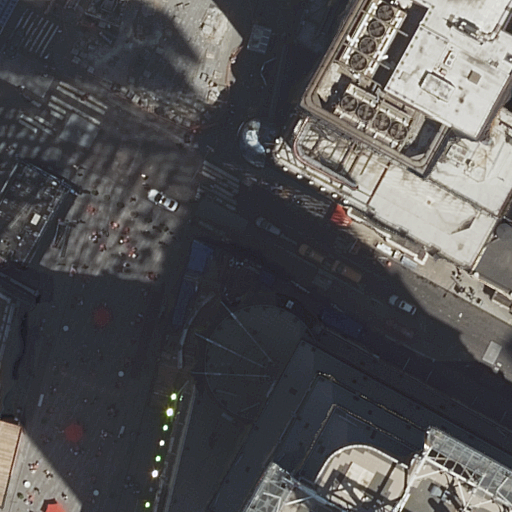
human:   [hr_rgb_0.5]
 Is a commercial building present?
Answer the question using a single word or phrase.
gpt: yes

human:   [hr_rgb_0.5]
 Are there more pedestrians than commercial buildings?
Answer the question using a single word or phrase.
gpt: no

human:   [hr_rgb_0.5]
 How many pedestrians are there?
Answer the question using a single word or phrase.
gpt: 1

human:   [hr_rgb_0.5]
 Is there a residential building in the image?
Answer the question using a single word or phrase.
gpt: yes

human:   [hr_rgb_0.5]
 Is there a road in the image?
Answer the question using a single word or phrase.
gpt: yes

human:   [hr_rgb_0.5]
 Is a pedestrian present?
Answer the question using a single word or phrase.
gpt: yes

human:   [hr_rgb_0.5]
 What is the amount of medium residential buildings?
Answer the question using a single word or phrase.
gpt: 1

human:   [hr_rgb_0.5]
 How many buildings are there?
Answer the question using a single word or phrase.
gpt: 7

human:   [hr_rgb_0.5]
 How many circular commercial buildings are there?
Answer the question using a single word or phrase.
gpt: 0

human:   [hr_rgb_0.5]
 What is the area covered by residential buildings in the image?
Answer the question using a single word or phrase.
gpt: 2764m2

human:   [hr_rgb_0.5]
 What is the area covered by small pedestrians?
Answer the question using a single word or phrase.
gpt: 0m2

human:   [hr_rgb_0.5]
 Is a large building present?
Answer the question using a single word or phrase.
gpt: yes

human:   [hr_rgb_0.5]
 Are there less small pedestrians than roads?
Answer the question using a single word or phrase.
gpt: yes

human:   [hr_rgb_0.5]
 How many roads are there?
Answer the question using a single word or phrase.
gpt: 4

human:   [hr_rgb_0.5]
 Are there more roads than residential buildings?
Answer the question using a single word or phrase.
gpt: no

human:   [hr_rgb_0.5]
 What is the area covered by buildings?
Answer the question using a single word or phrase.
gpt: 4966m2

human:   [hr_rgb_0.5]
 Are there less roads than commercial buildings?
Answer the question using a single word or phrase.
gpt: no

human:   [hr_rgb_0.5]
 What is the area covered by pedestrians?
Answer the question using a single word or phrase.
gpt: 3773m2

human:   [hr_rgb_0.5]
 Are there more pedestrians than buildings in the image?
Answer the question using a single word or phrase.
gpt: no

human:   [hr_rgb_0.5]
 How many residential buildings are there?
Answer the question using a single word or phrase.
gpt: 4

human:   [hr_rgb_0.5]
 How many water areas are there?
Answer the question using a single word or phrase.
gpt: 0

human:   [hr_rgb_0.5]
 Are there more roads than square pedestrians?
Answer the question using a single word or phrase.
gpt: yes

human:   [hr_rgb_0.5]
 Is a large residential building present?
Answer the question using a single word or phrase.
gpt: yes

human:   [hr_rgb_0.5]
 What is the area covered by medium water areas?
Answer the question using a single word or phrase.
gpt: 0m2

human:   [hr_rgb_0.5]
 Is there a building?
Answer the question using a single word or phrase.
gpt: yes

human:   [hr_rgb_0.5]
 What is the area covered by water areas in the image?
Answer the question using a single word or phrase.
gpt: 0m2

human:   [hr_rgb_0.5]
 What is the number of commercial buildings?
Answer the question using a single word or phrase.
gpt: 2

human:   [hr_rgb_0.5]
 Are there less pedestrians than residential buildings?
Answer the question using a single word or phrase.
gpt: yes

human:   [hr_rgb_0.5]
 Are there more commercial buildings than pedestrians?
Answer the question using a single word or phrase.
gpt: yes

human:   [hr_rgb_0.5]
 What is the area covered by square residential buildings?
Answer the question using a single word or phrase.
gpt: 0m2

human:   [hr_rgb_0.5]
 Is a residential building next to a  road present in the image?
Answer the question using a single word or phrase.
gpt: yes

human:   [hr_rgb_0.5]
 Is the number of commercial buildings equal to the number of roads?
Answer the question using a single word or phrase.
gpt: no

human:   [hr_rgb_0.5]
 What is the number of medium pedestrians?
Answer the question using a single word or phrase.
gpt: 0

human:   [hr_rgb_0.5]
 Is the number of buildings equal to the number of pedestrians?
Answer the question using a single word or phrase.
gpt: no

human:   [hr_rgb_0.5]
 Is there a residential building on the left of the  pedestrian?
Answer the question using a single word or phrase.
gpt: yes

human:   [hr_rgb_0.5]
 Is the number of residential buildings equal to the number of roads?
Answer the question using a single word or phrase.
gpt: yes

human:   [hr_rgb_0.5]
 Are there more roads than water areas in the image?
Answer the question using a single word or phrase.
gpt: yes

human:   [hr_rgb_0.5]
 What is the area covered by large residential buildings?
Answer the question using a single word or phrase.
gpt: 2494m2

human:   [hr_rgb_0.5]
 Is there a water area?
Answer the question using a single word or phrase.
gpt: no

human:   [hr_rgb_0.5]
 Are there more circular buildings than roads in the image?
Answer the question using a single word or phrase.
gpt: no

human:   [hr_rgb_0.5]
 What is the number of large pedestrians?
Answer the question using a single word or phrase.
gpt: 1

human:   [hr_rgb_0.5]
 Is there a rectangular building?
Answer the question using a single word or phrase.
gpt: yes

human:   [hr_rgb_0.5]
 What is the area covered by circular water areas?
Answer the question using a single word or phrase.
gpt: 0m2

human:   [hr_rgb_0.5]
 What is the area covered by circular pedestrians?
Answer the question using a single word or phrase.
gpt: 0m2

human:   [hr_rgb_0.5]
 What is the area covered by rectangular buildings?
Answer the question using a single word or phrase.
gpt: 373m2

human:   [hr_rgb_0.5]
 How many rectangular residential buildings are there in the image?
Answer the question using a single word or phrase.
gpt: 3

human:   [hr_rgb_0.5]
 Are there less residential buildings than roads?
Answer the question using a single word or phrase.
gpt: no

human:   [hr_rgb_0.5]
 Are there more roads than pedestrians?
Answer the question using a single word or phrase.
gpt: yes

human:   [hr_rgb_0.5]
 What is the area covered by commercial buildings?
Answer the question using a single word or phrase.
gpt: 2119m2

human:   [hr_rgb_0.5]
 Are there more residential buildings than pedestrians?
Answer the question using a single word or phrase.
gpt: yes

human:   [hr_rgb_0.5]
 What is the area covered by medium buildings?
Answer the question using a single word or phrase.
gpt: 204m2

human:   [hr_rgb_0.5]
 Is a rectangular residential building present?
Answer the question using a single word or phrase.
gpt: yes

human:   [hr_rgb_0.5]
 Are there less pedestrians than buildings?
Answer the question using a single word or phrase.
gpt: yes

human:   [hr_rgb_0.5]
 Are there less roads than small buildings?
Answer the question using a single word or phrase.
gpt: no

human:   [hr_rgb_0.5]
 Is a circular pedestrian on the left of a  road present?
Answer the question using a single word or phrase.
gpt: no

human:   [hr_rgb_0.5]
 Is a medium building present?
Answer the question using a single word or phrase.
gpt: yes

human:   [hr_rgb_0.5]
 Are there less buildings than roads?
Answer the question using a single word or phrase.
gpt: no

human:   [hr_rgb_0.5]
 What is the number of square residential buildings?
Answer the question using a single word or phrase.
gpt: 0

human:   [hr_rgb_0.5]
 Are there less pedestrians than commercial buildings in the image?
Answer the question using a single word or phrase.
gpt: yes

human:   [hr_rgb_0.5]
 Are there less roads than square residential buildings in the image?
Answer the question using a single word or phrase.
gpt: no

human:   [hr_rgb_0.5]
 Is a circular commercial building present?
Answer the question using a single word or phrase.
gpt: no

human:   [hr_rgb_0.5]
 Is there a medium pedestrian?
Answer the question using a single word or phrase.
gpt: no

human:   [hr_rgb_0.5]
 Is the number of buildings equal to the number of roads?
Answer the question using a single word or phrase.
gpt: no

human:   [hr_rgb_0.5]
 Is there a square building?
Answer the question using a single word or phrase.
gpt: no